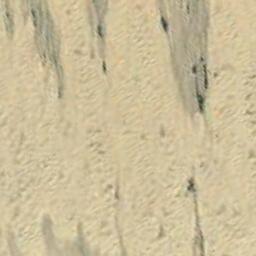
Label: desert